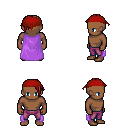
a pixel art fantasy rpg character, male body template, human, dark skin, lavender cape, magenta pants, brunette long mohawk hairstyle, red bandana, four views (front, back, left, right), 2x2 character sprite sheet, small pixel art, hard edges, no anti-aliasing